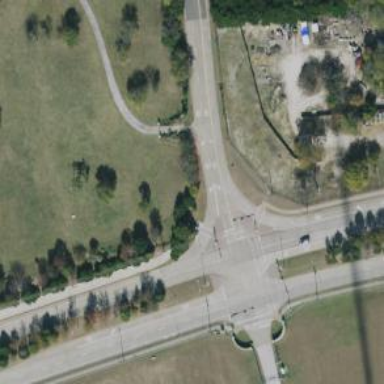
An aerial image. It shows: Secondary link road.